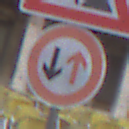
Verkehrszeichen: VorrangDesGegenverkehrs
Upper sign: Arbeitsstelle
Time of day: SunriseSunset
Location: Outdoor (Urban)
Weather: PartlyCloudy
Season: NotSpecified
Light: Natural